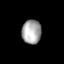
Tissue: lung
Cell type: Epithelial cells
Senescence score: 0.2391
Nuclear area (px): 458
Mean DAPI intensity: 166.321